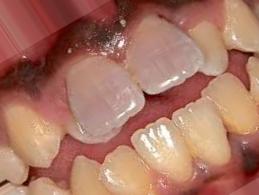
Condition: Tooth Discoloration